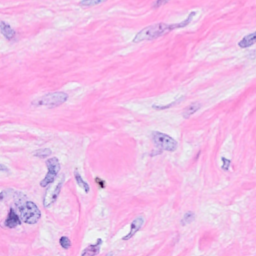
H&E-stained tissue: Breast